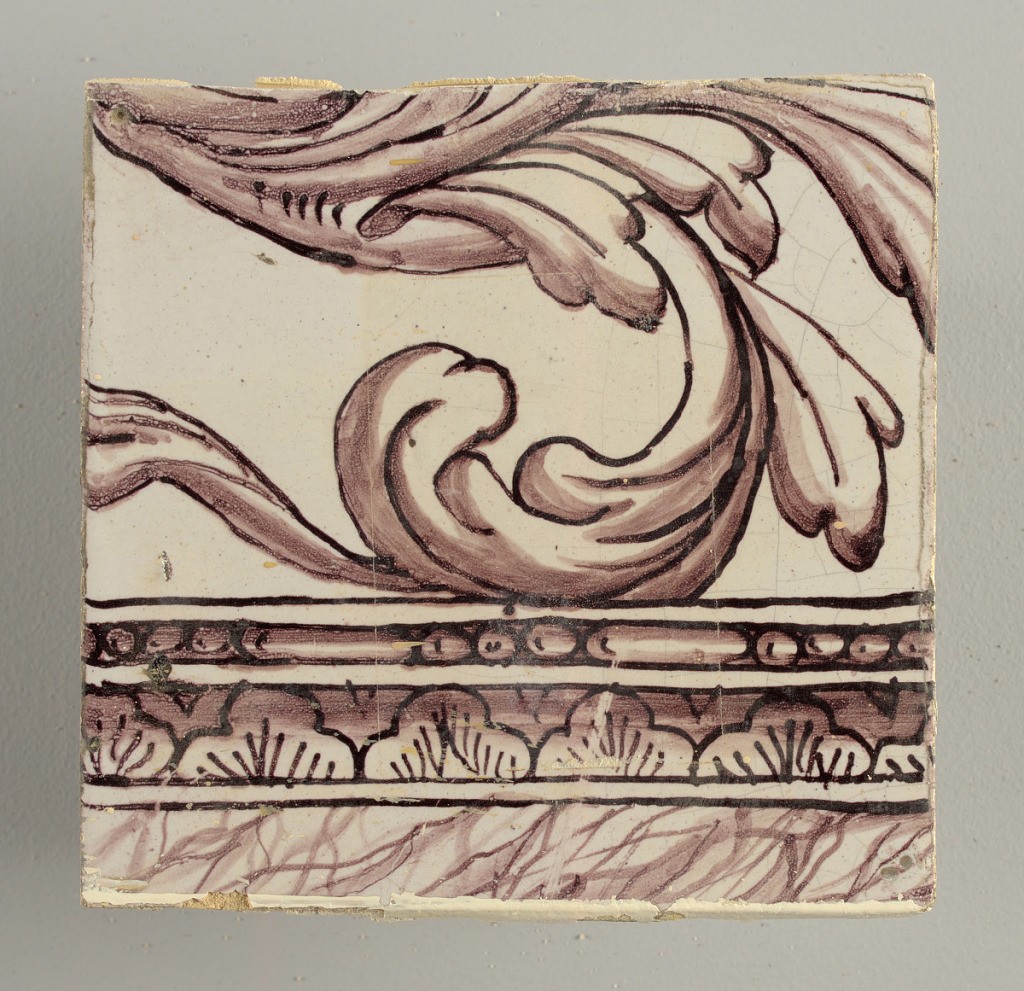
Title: Wall facing
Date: ca. 1725
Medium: tin-glazed earthenware, underglaze
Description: Two vertical rectangles, twenty-three tiles high.  A) Nine tiles wide at top; seven tiles wide at bottom.  B) Ten and one-half tiles wide.

Arabesque design of foliage.  A) with centered figure of Justice under a canopy.  B) with centered urn.